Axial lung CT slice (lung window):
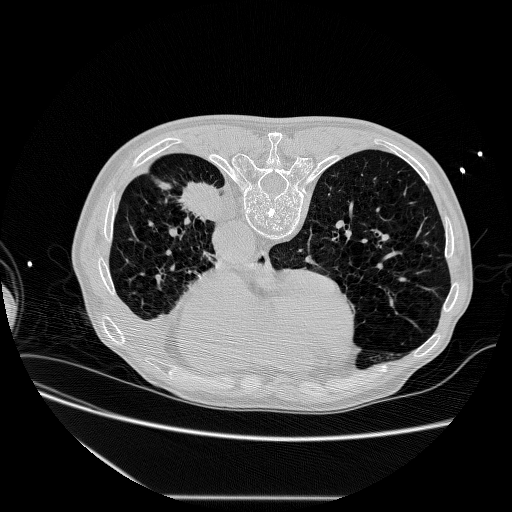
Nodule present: no